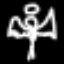
Label: angel